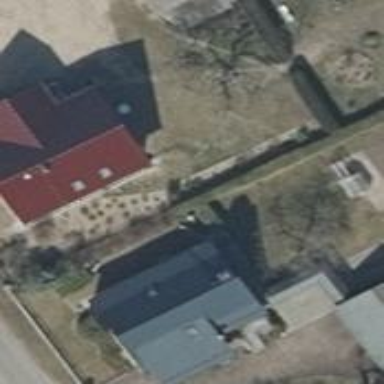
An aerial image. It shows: House with gabled roof oriented along the building. The roof is maroon in color.